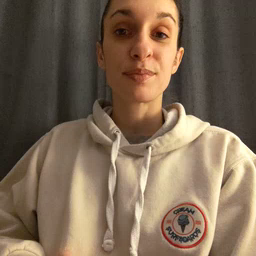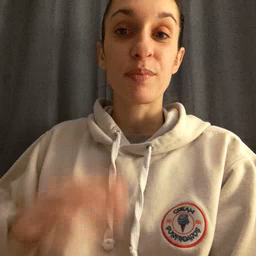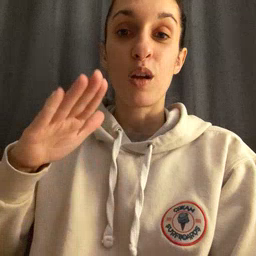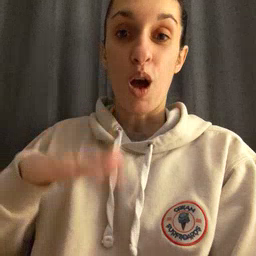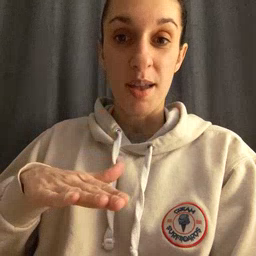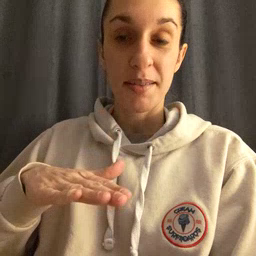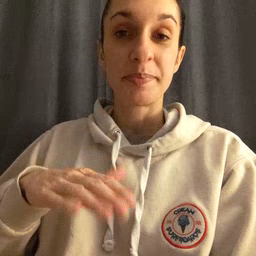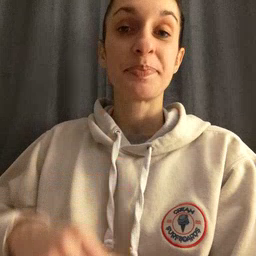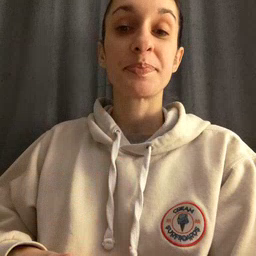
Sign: on